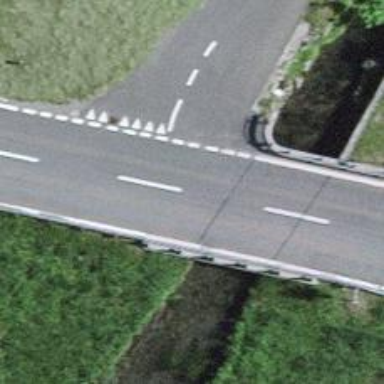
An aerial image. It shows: Asphalt road on secondary bridge.